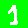
Digit: 1